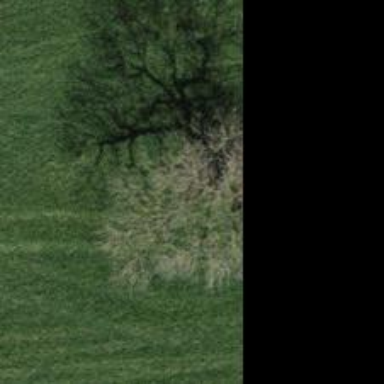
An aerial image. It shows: Agricultural area with broadleaved deciduous trees.